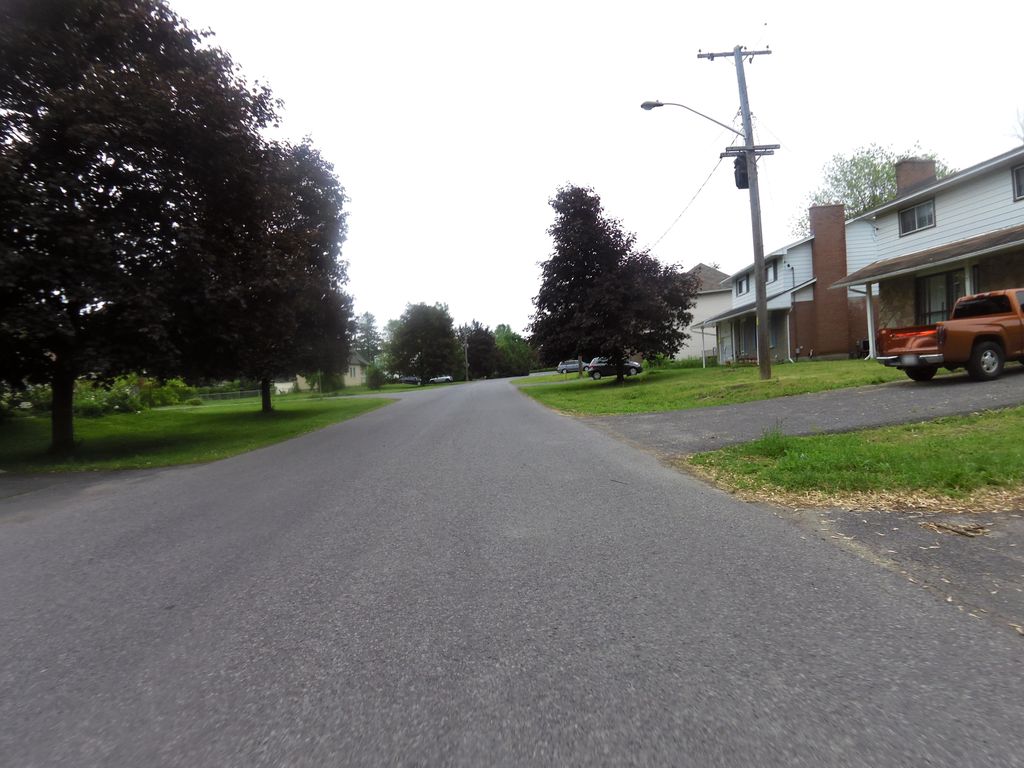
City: ottawa-gatineau